Aerial crown-view tile of a tropical tree (Barro Colorado Island, Panama), acquired 20250414:
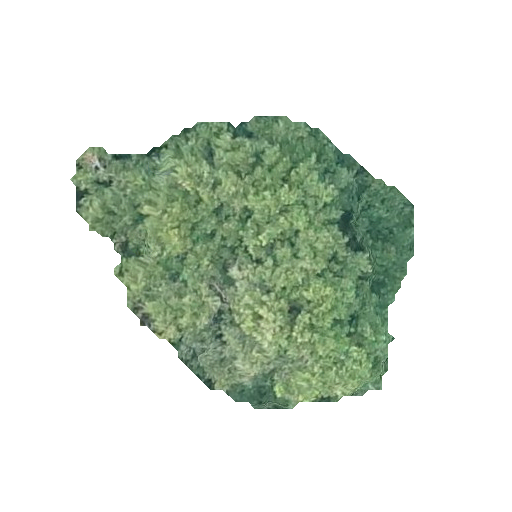
Species: Prioria copaifera
GBIF accepted scientific name: Prioria copaifera
Crown area: 103.558 m²